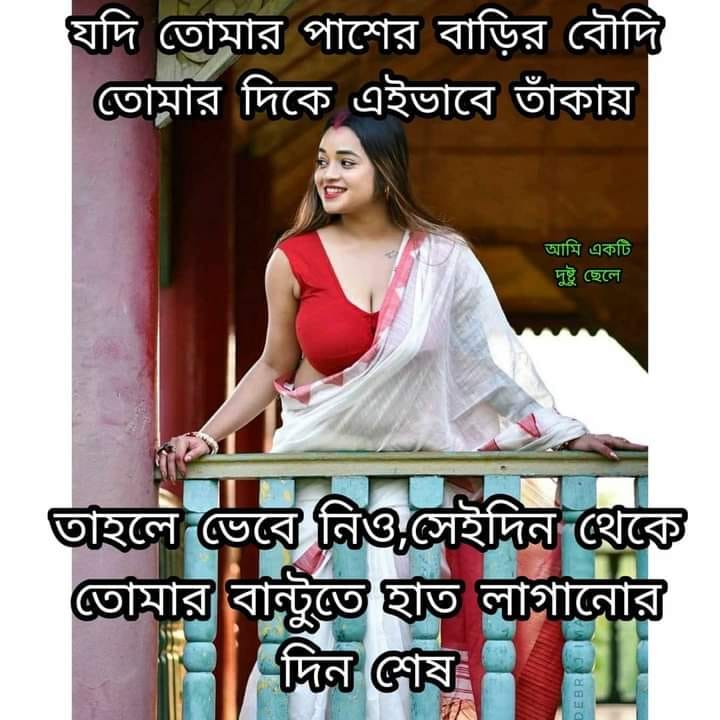
Caption: যদি তোমার পাশের বাড়ির বৌদি তোমার দিকে এইভাবে তাকায়   তাহলে ভেবে নিও, সেইদিন থেকে তোমার বান্টুতে হাত লাগানোর দিন শেষ
Label: hate